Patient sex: M
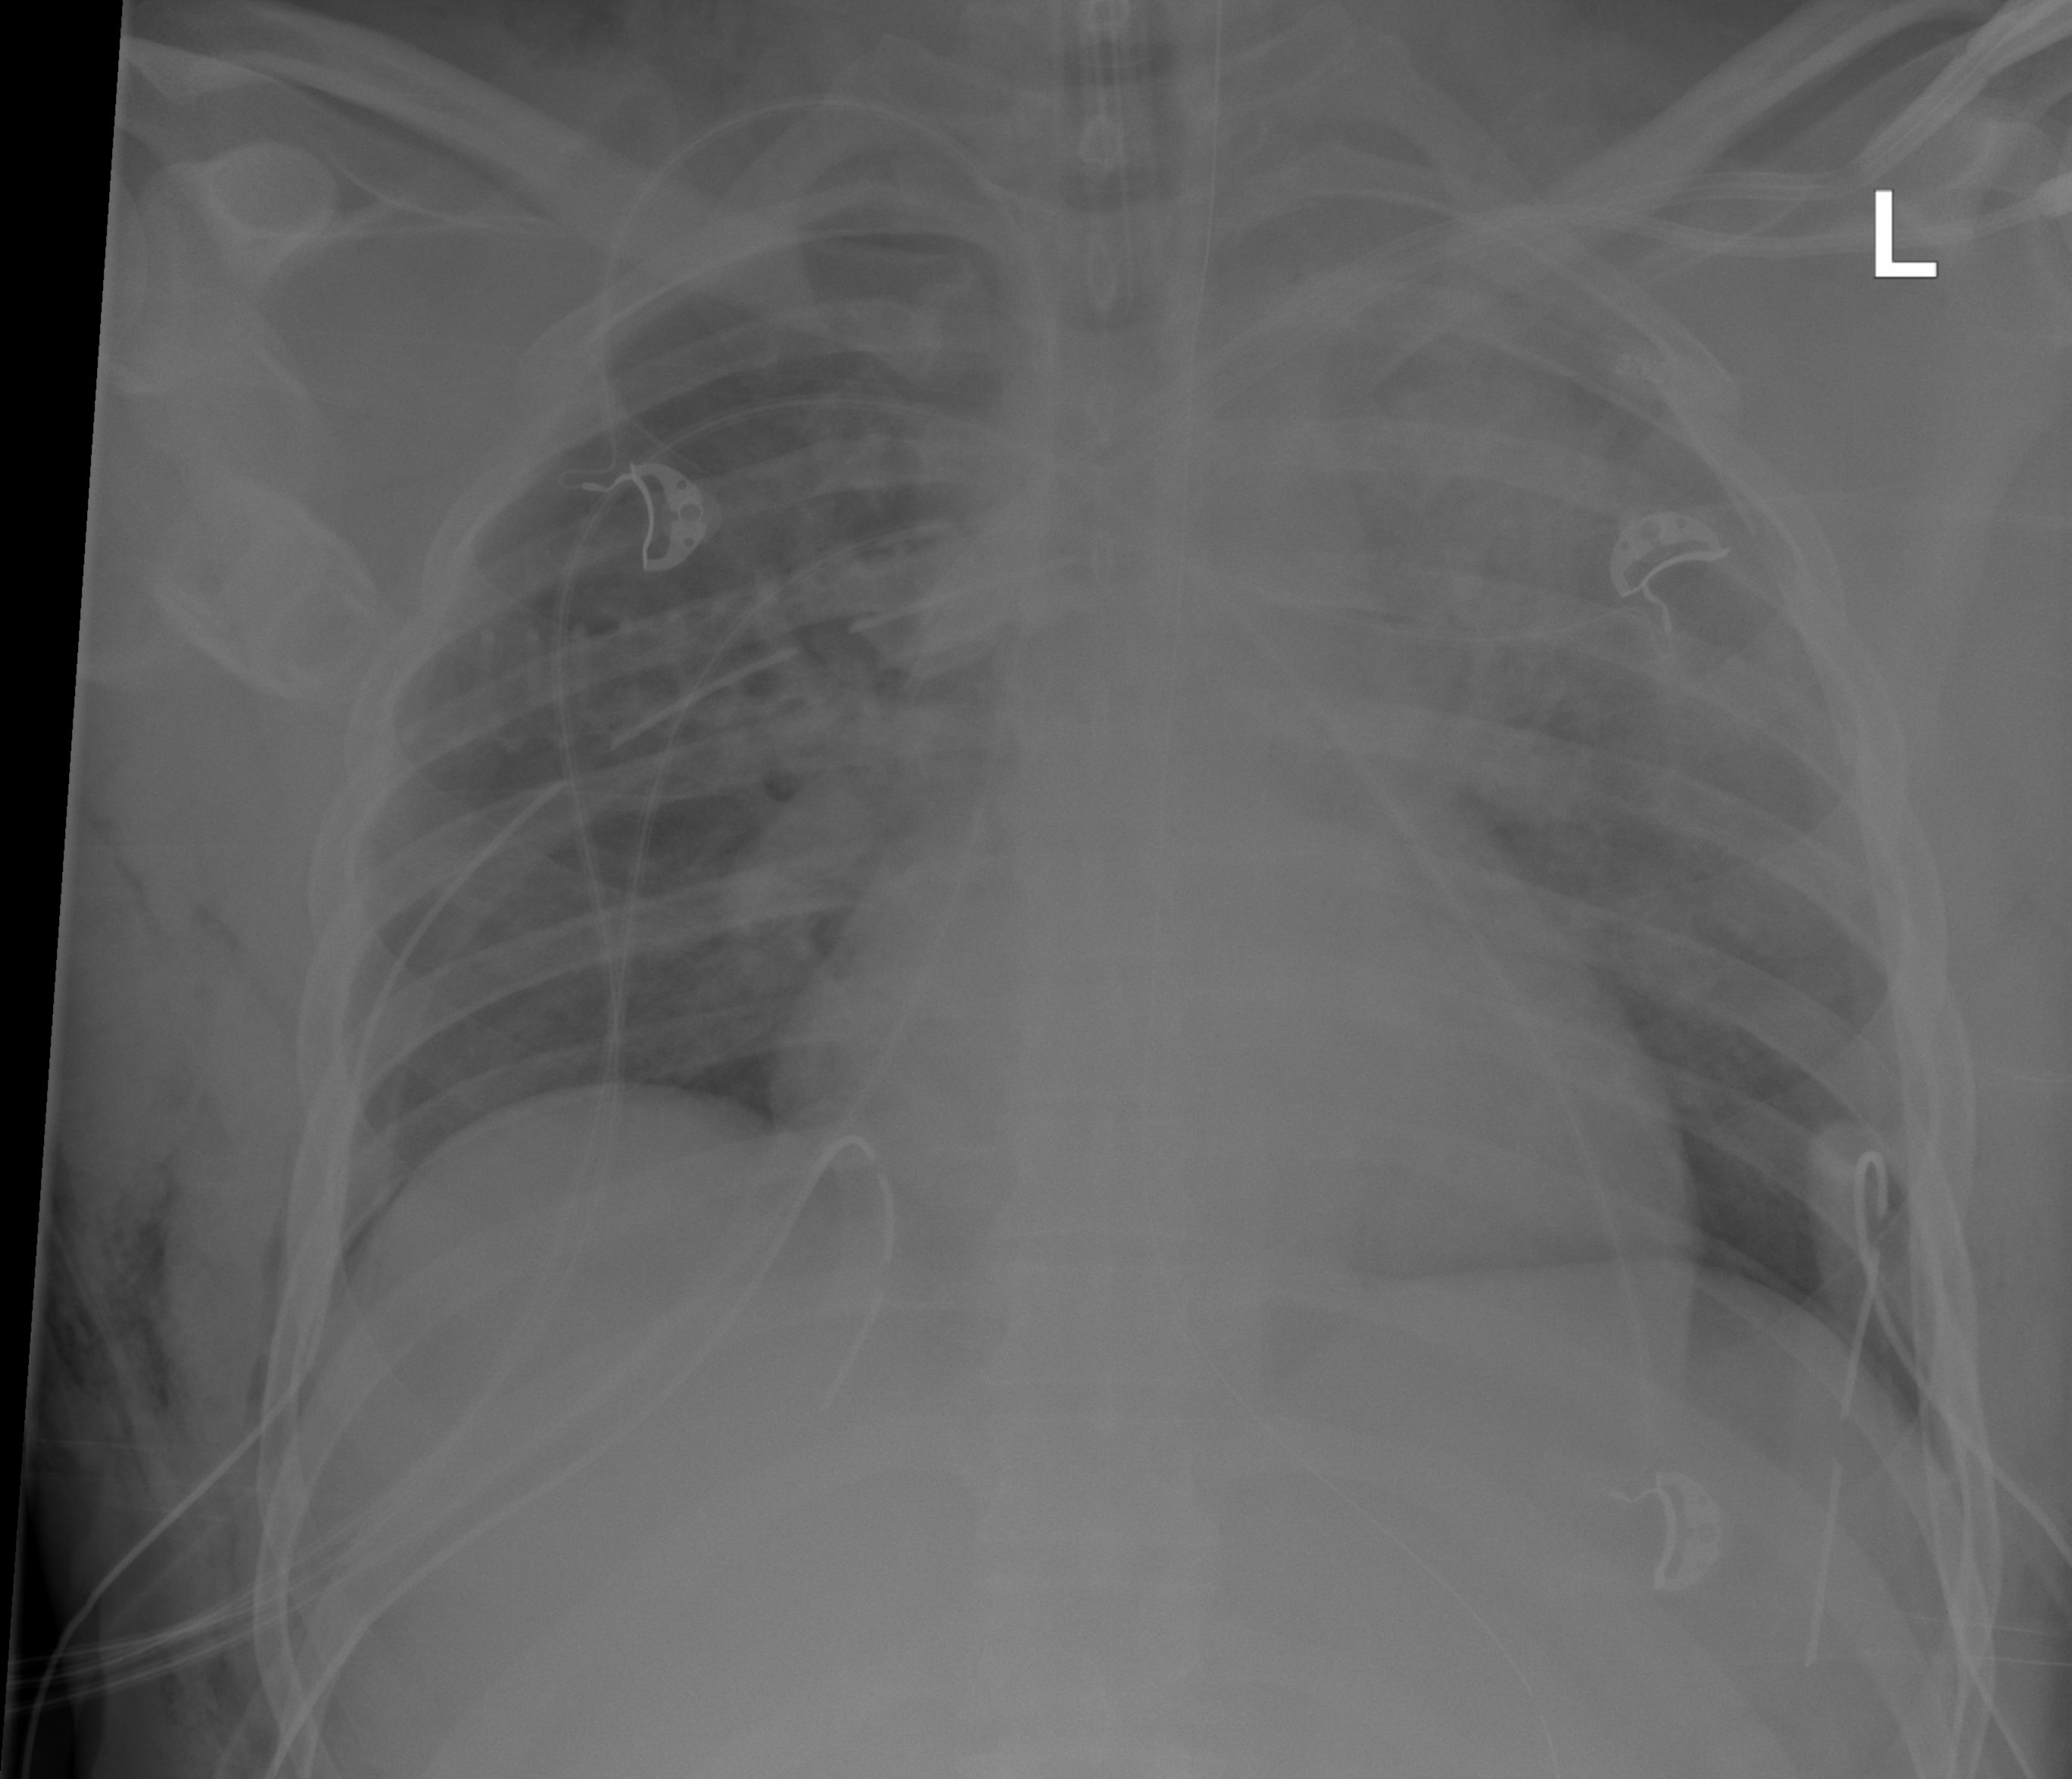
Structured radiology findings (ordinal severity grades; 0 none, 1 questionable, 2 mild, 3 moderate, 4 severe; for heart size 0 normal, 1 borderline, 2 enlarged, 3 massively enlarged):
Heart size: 0
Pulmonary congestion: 0
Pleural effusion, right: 0
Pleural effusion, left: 0
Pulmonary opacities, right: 2
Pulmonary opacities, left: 4
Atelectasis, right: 0
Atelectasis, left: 2